Field crop: maize
Growth stage: 2
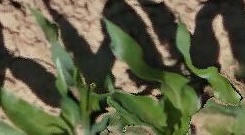
Species: maize